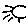
Label: sun